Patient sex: M
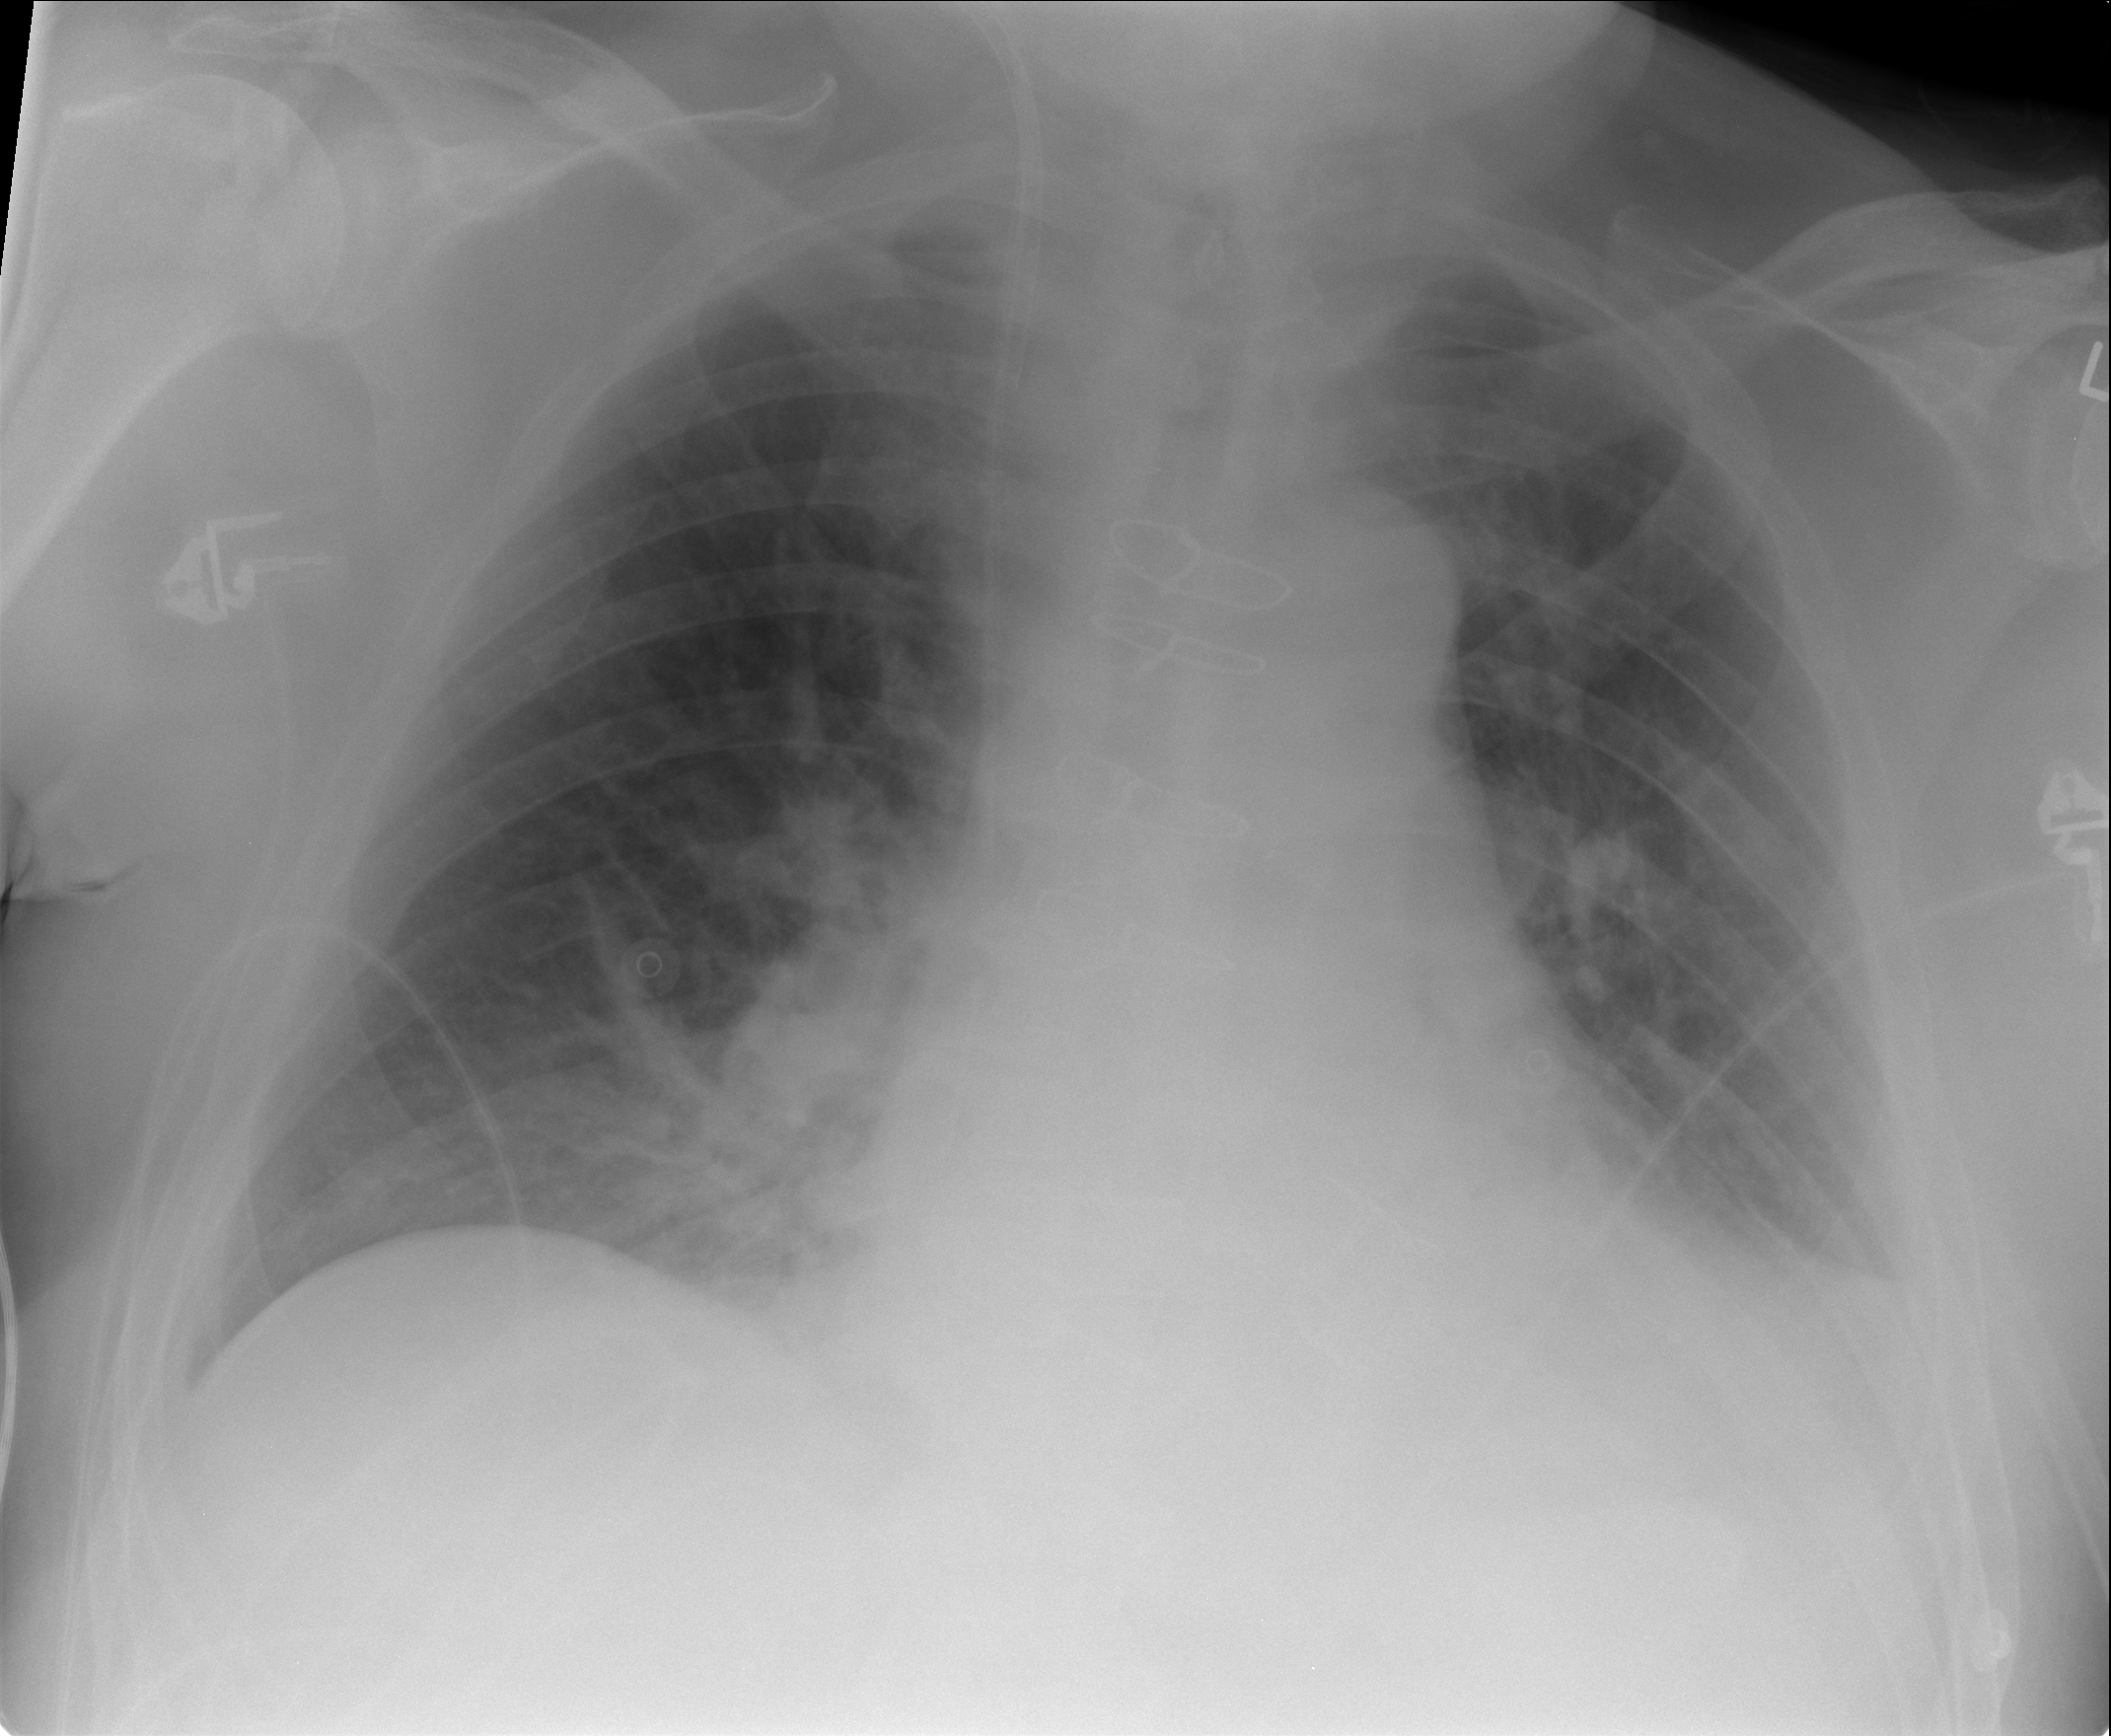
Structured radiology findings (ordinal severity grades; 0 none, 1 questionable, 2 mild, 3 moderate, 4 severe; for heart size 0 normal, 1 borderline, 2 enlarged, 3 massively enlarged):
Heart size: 2
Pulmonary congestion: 2
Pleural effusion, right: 0
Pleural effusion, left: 2
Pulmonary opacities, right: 0
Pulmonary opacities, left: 0
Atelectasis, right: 0
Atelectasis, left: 0